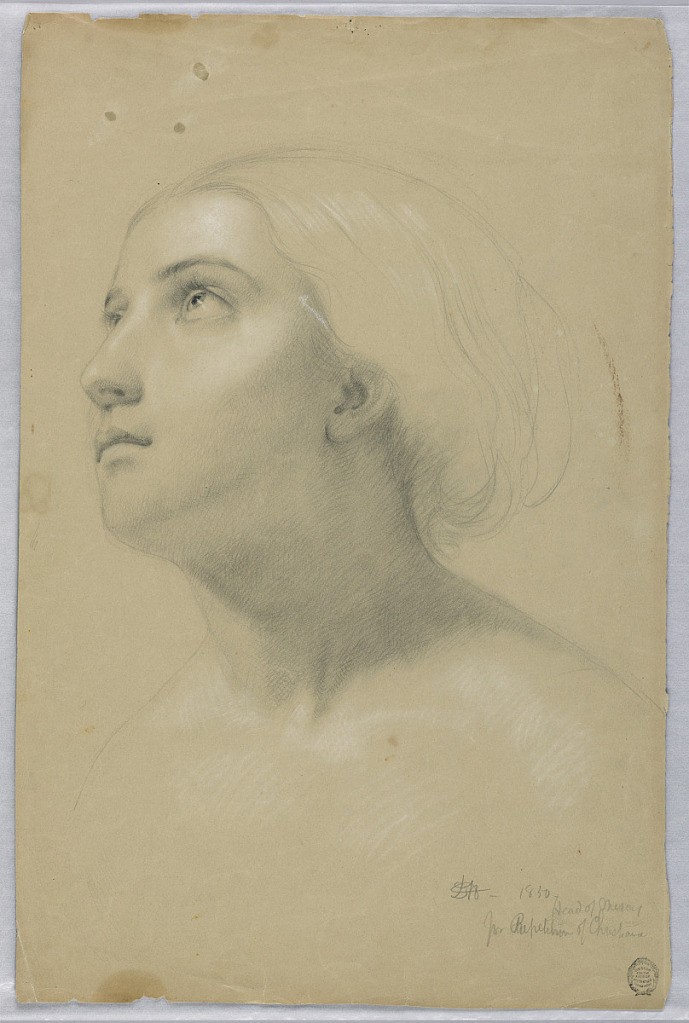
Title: Study for Head of Mercy in "Christiana and Her Children"
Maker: Daniel Huntington, American, 1816–1906
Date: March 1850
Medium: Graphite, white chalk on grey wove paper
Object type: Drawing
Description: Raised head of a girl in three-quarter left profile. Verso: A left leg from knee downward.